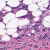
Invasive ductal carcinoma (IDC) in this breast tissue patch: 1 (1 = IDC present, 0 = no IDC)